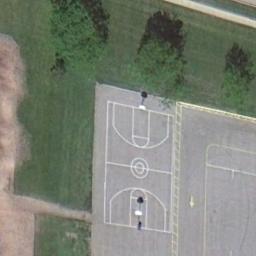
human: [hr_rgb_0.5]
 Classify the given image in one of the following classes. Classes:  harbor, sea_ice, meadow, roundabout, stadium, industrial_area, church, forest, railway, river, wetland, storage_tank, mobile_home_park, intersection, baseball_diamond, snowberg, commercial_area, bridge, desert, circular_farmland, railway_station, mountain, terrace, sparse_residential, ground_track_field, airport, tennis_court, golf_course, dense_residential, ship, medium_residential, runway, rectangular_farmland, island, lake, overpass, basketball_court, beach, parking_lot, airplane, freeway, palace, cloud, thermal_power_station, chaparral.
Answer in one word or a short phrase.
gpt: basketball_court